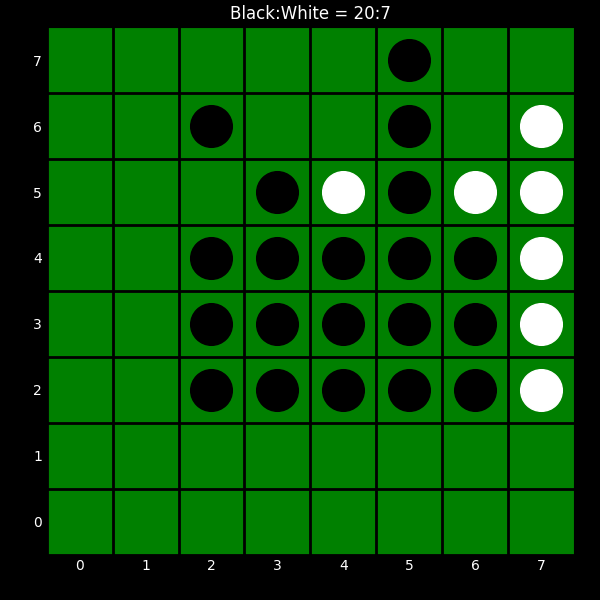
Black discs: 20
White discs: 7